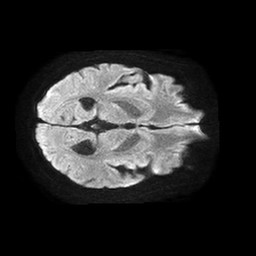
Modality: TRACE
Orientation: axial
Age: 55
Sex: female
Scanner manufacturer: philips
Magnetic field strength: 1.5 T
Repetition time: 4.6 s
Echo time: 0.08631 s